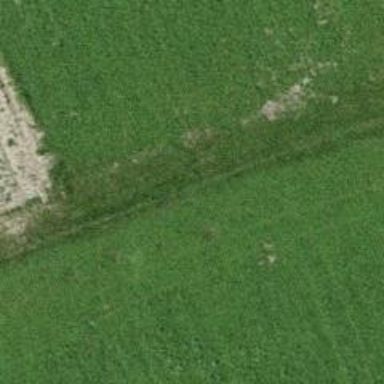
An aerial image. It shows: Path covered in grass.